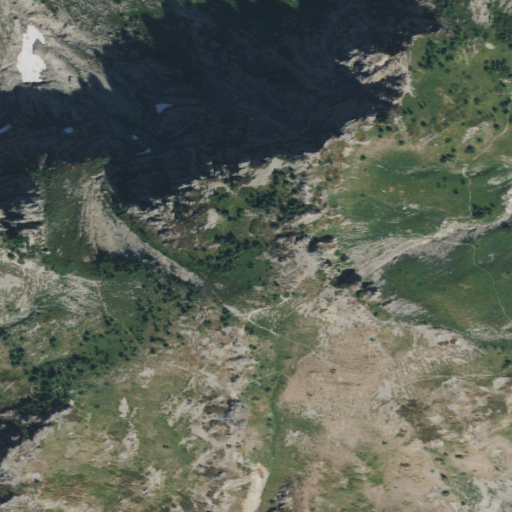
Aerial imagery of mountain in Washington named Mount Margaret containing shrub, evergreen forest, and barren land